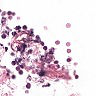
Metastatic tissue present: no